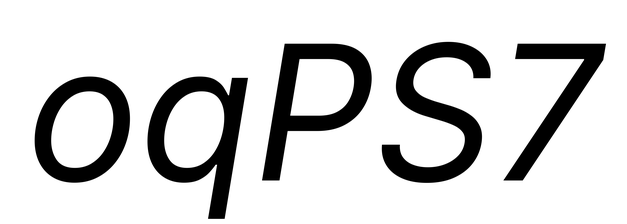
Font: Inter-Italic_Italic